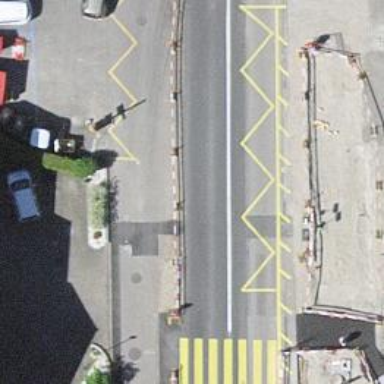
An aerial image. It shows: Public transport stop position.